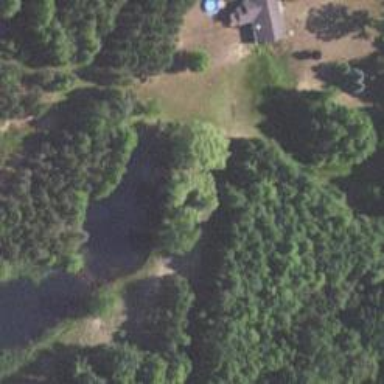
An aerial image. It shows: Pond with natural water.